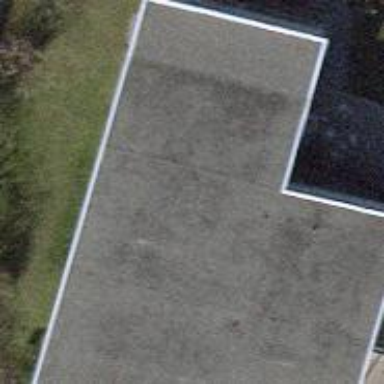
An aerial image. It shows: Kindergarten with flat roof.